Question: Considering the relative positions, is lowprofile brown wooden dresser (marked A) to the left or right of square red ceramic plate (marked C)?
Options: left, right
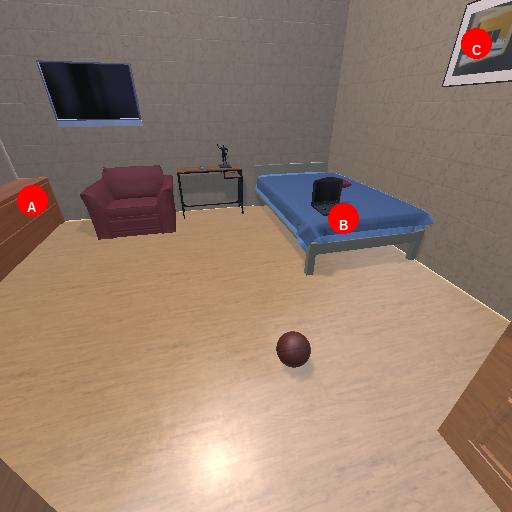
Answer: left